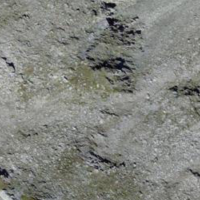
EUNIS habitat code: 48
Species observed at this site:
Tussilago farfara